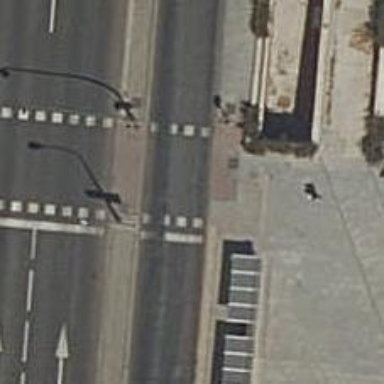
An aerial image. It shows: Road crossing with traffic signals.